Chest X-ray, PA view. Patient: 12 years old, sex M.
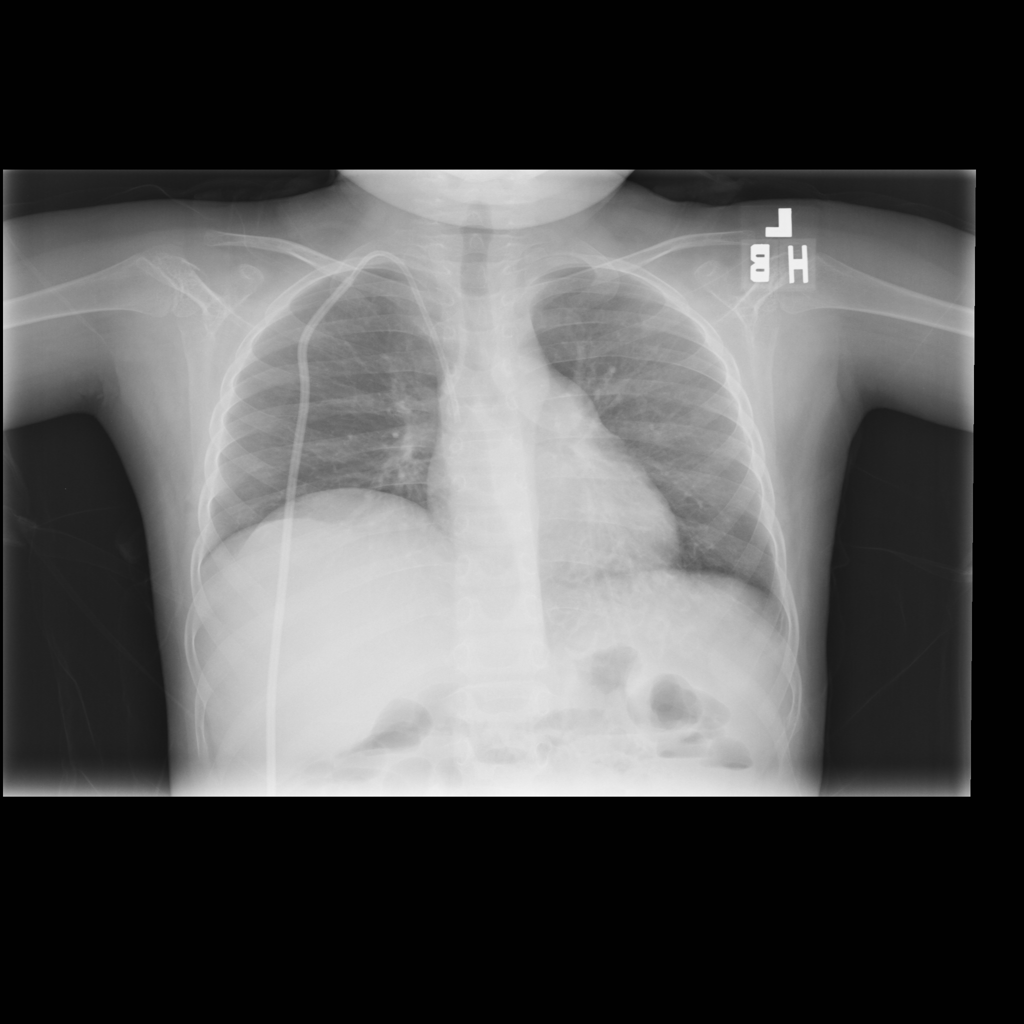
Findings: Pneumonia